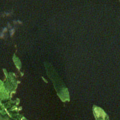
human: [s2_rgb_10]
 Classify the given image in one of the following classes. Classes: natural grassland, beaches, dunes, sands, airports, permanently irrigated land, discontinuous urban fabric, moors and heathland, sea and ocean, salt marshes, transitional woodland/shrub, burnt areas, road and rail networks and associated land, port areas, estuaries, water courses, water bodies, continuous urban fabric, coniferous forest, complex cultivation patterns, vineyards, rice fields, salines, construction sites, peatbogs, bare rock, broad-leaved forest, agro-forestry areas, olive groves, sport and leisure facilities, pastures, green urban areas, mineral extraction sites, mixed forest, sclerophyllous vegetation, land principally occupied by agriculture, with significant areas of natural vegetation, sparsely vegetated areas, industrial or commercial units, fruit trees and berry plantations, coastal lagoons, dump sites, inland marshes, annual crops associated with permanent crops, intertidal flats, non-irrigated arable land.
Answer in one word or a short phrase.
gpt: coniferous forest, mixed forest, water bodies